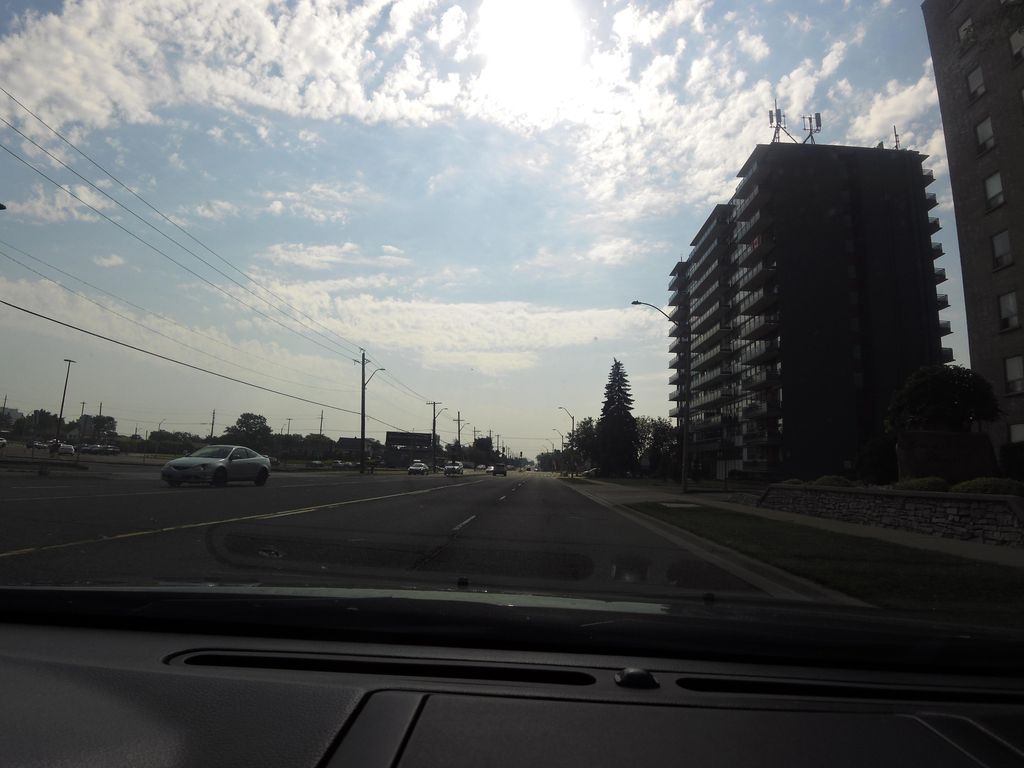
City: hamilton